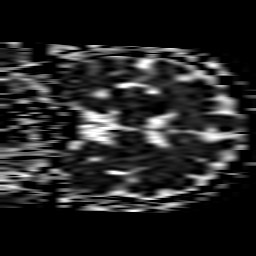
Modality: ADC
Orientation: coronal
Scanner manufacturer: ge
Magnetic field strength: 1.5 T
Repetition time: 8 s
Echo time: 0.097 s